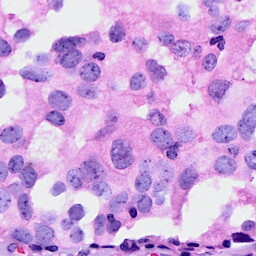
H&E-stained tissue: Breast